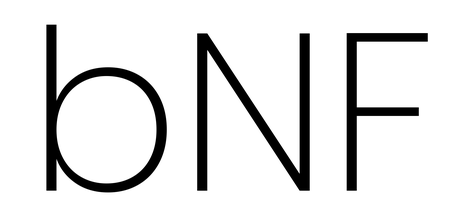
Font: Poppins-ExtraLight